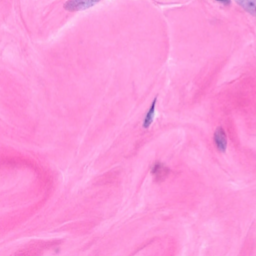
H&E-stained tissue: Breast